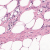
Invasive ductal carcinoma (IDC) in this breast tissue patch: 0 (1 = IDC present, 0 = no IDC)